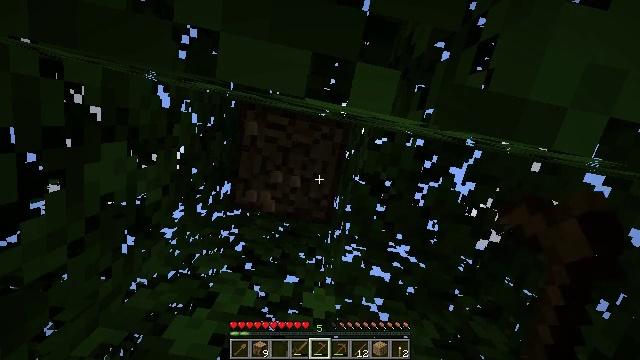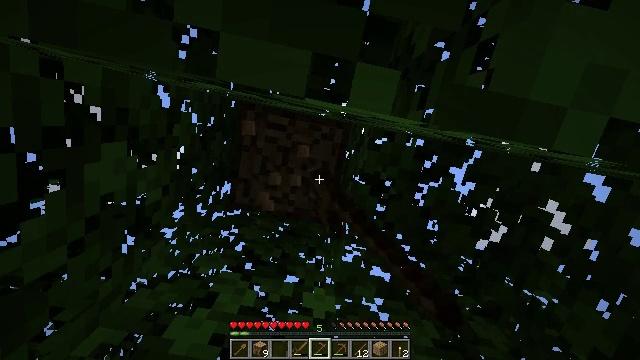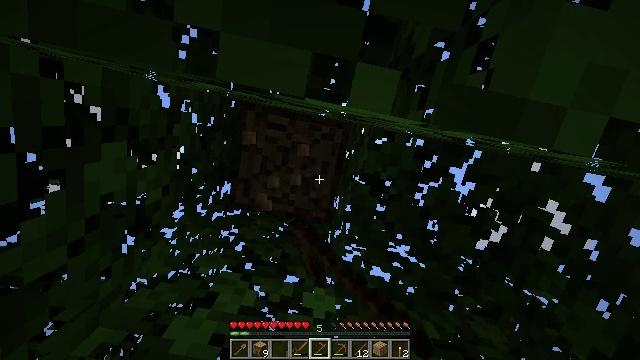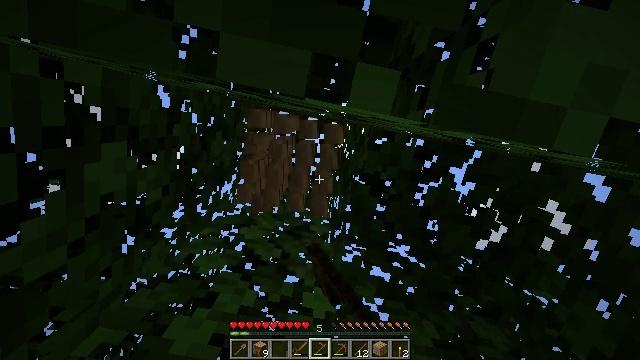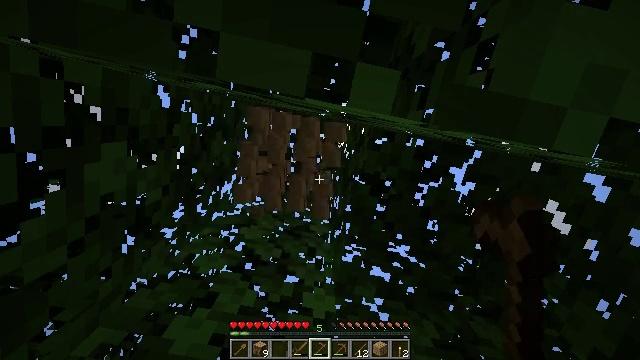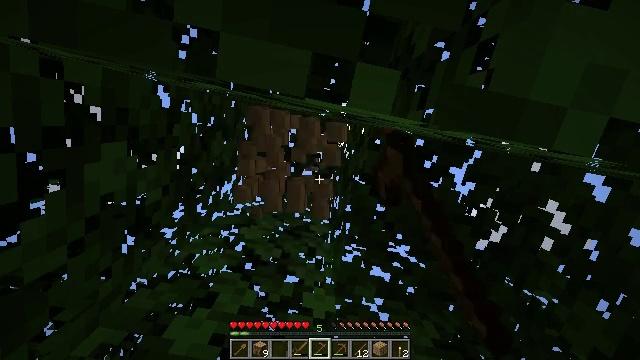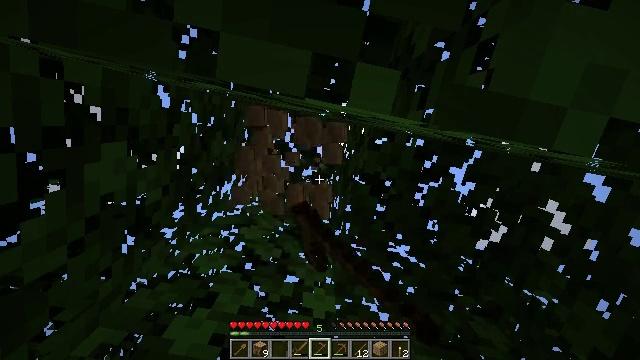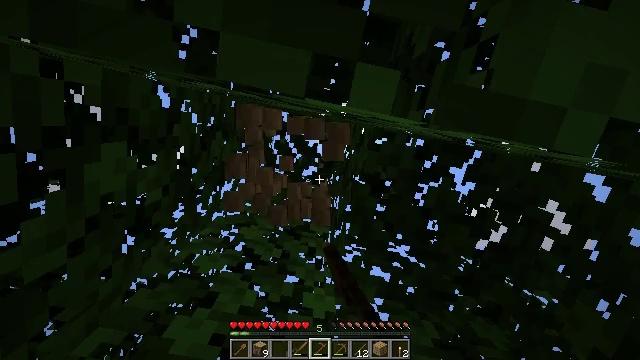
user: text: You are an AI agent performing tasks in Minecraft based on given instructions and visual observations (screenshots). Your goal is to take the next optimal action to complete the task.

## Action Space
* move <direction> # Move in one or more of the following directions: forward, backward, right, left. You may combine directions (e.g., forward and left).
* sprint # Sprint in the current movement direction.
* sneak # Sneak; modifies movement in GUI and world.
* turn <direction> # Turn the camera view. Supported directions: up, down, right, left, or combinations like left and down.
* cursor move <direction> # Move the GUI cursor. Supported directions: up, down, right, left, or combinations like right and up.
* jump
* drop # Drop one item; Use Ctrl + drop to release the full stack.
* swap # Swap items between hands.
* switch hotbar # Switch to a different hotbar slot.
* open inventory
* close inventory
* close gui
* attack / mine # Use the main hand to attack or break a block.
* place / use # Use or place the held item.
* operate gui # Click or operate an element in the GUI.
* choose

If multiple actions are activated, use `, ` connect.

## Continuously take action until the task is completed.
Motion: motion action
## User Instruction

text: Collect oak log for crafting.
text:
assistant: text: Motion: attack / mine
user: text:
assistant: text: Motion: attack / mine
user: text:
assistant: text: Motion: attack / mine
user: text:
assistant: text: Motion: attack / mine
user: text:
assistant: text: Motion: attack / mine
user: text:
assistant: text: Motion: attack / mine
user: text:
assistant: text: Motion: attack / mine
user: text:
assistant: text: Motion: attack / mine